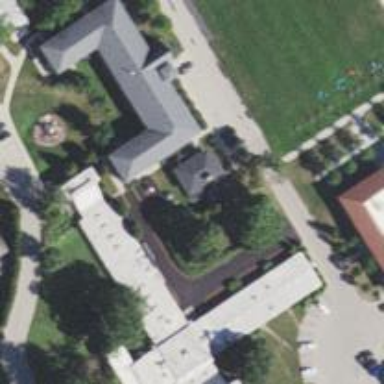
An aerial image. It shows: Dormitory building.